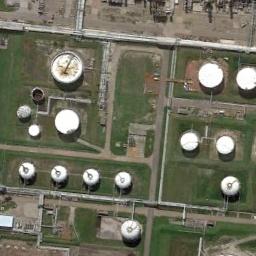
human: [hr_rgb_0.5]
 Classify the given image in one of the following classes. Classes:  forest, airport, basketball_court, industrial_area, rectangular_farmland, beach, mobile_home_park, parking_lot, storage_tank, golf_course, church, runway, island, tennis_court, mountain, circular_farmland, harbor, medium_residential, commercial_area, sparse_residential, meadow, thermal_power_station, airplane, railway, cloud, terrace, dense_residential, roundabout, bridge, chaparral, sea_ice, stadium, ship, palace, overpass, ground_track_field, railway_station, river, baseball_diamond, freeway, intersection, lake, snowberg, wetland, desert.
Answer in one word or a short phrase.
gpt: storage_tank